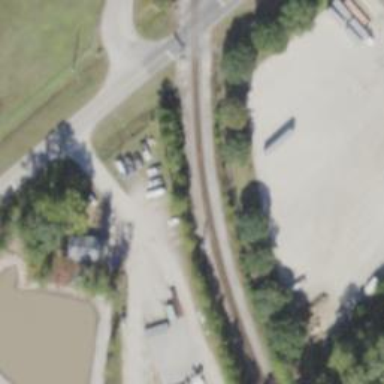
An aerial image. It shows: Railway signal.